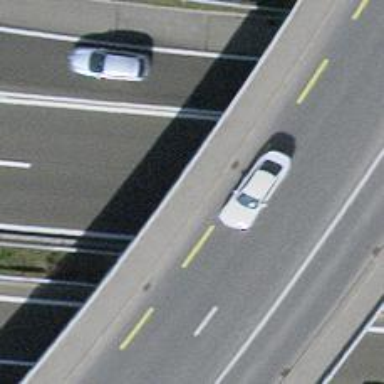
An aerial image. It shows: Asphalt footway with sidewalk on bridge.